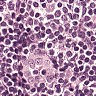
Metastatic tissue present: no